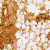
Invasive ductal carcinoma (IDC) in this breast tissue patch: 0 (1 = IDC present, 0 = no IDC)